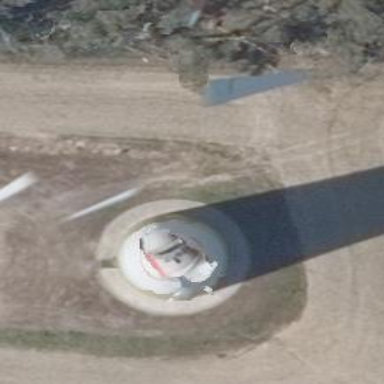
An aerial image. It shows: Wind power generator using wind turbines.